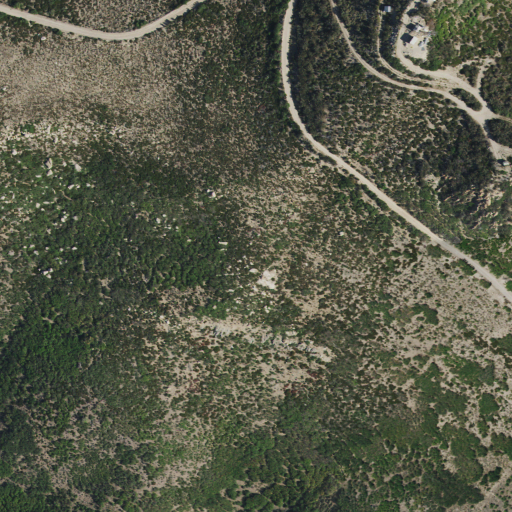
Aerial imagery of valley in Utah named Bull Hollow containing evergreen forest, shrub, open development, grassland, deciduous forest, low intensity development, medium intensity development, and mixed forest